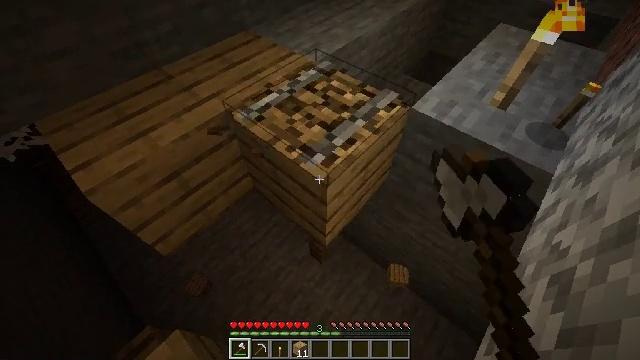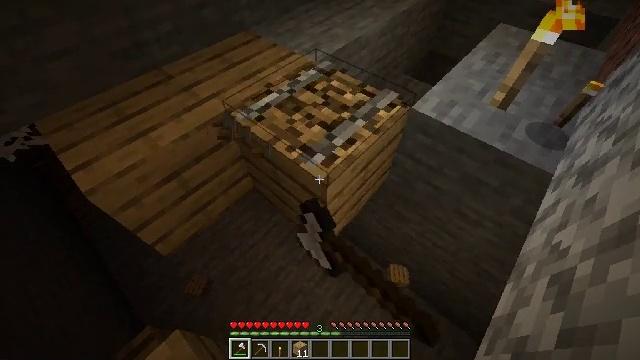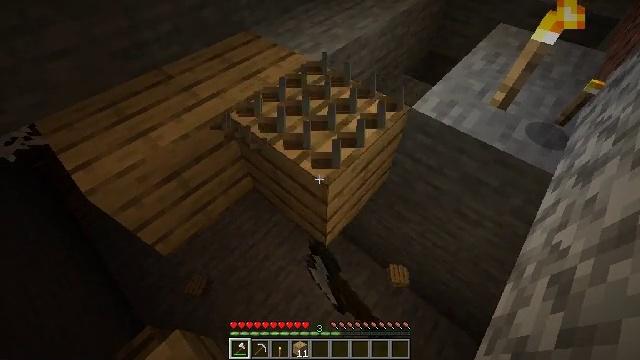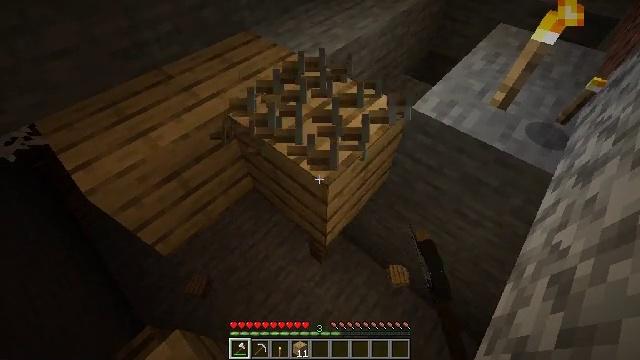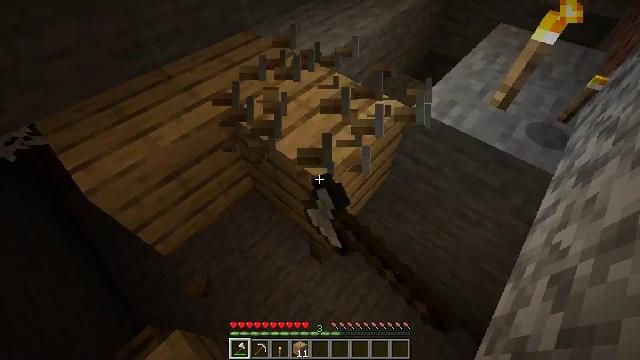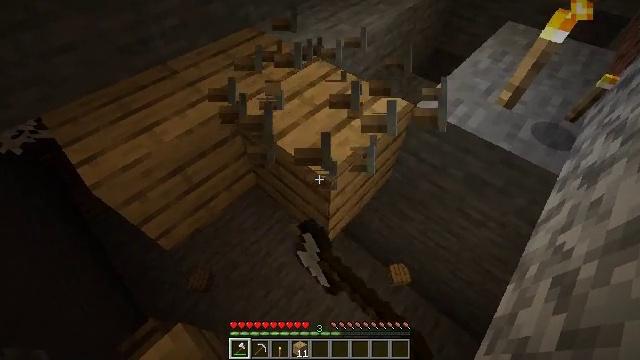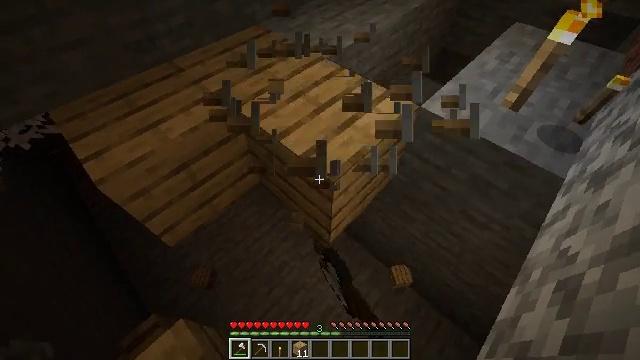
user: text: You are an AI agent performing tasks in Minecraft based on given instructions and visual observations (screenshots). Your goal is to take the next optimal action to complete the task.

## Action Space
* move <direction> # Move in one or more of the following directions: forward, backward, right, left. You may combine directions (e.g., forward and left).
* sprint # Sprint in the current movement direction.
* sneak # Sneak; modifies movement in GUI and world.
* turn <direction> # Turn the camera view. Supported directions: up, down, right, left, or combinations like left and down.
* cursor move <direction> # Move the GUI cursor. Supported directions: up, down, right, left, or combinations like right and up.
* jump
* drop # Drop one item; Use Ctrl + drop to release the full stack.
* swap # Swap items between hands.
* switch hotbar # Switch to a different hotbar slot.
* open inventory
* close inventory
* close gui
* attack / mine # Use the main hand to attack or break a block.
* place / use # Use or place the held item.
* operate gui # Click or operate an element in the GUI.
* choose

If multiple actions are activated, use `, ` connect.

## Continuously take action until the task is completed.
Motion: motion action
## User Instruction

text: Mine the rail.
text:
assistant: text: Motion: sneak, attack / mine
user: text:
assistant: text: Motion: sneak, attack / mine
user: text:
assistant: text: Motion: sneak, attack / mine
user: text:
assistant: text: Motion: sneak, attack / mine
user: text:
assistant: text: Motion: sneak, turn left, attack / mine
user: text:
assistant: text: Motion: sneak, turn left, attack / mine
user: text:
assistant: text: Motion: sneak, attack / mine